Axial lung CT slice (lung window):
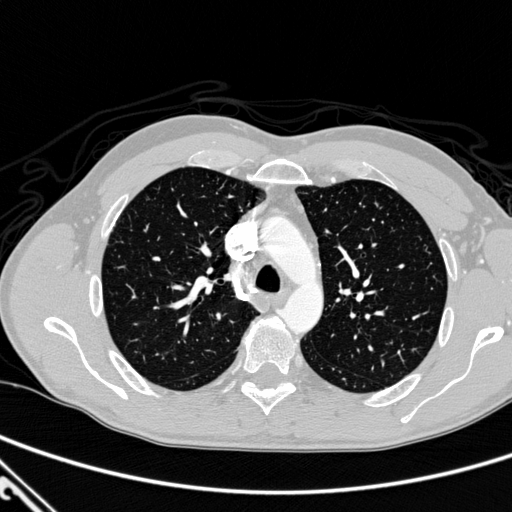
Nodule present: no